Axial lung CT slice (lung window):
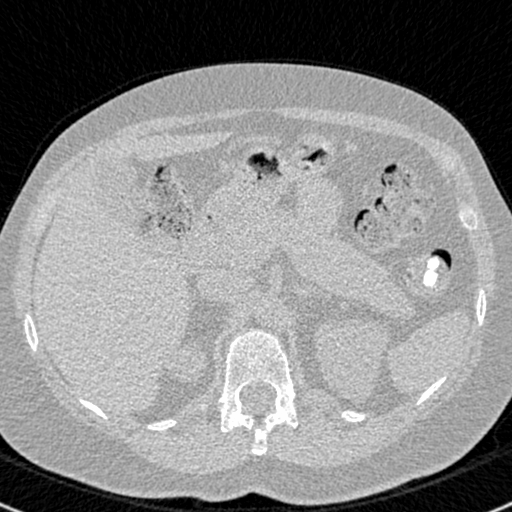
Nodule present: no